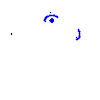
Particle: proton